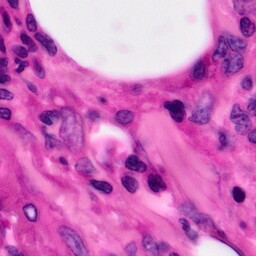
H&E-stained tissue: Pancreatic